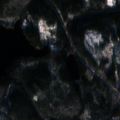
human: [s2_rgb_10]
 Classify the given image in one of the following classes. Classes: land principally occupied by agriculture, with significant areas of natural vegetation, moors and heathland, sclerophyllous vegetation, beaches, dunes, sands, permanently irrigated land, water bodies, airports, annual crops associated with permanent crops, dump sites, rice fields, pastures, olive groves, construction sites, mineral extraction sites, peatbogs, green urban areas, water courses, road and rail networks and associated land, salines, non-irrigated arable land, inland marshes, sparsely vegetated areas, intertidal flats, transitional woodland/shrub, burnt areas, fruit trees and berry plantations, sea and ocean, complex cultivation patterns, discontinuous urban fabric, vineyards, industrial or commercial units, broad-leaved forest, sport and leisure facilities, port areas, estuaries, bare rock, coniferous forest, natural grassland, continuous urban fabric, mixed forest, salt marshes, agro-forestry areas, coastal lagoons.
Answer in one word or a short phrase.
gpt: land principally occupied by agriculture, with significant areas of natural vegetation, coniferous forest, mixed forest, transitional woodland/shrub, water bodies